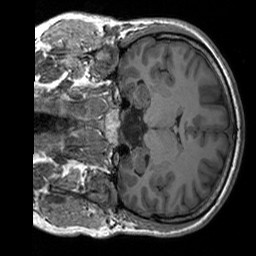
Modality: T1w
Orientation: coronal
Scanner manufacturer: siemens
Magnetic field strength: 3 T
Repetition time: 1.76 s
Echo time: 0.0022 s